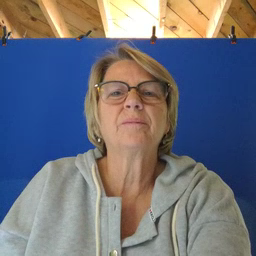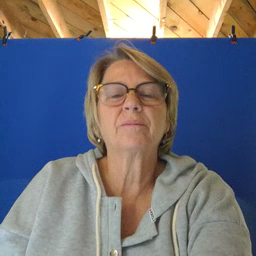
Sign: any